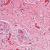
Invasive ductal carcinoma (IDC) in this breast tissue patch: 0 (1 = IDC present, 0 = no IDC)